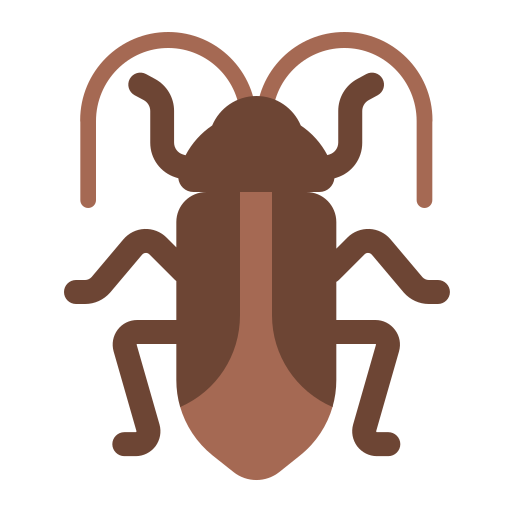
cockroach flat